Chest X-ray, PA view. Patient: 55 years old, sex F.
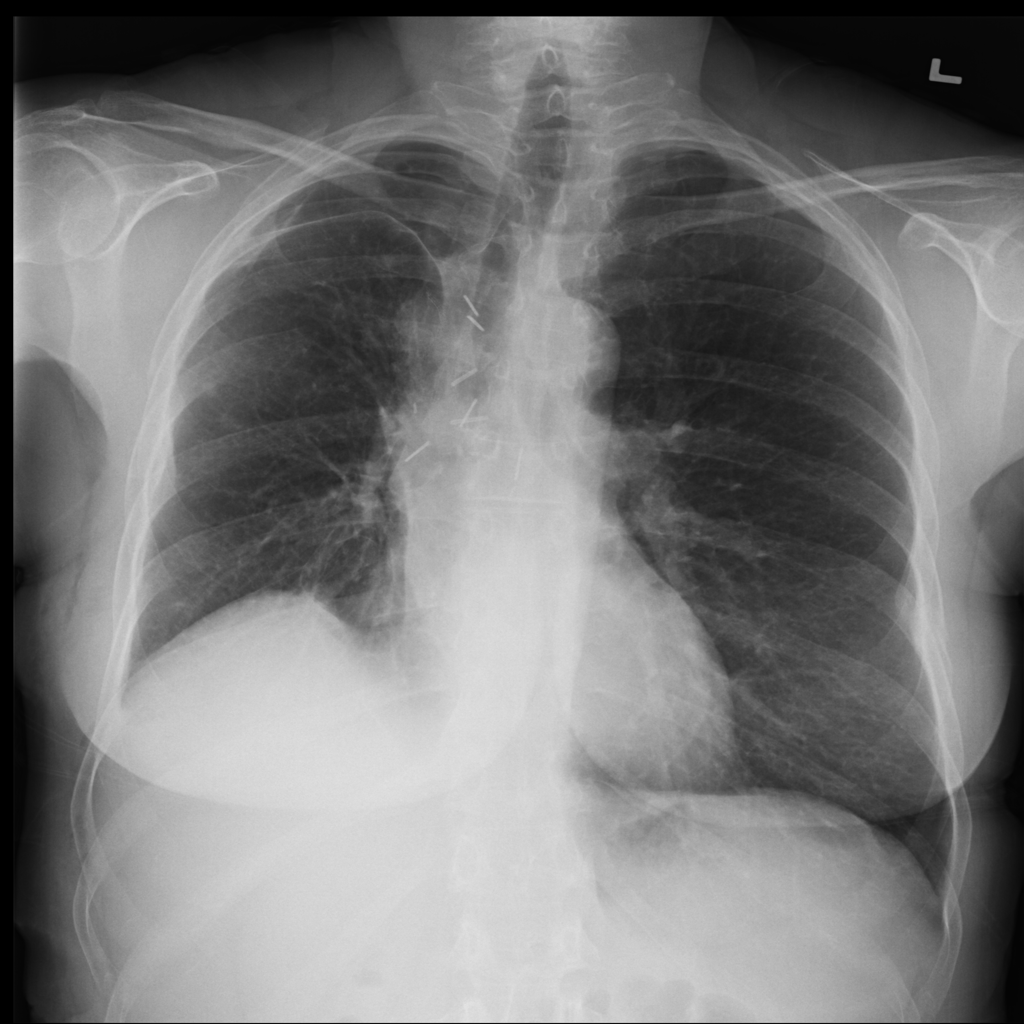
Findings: Pneumothorax